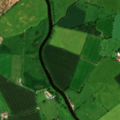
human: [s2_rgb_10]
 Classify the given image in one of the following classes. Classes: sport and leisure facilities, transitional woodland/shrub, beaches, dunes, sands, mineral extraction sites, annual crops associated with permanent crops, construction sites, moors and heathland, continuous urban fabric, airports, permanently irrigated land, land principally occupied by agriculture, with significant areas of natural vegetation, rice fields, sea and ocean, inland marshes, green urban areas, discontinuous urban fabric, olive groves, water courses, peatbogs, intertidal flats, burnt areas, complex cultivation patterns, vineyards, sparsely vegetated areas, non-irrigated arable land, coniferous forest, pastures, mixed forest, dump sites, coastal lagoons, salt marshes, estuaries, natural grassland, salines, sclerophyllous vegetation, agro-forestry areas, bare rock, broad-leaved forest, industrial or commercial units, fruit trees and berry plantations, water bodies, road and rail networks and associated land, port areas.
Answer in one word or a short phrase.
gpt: non-irrigated arable land, pastures